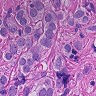
Metastatic tissue present: yes